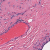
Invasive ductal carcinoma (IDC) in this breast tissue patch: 0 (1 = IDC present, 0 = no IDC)